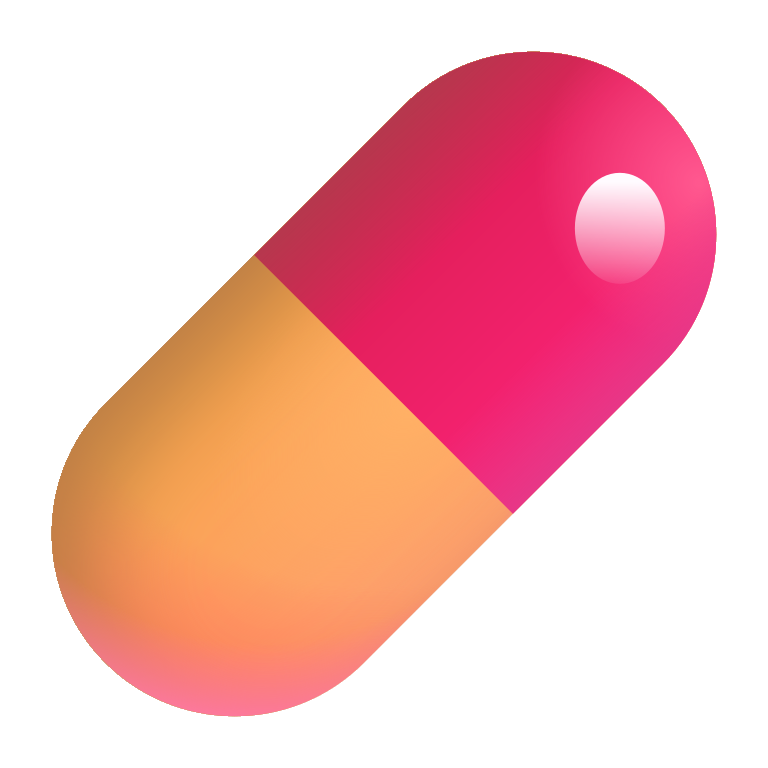
pill color